Question: SOLVED BELOW
I've been programming a workbook to load a bunch of custom cell styles based on cell information i've entered in a ListObject table, like so:

Each cell has a unique configuration of formats and the hope is when i need to add more i'll just expand the list. The code I've created can handle reading the particulars of each individual cell, until it comes to the 'Borders' section, then it appears to either not read it at all, or make up it's own definitions of what the Border style should be. Here's my code (sorry it's a bit long):
'''
Dim lstStle As ListObject
Dim obj_wbk As Object
For Each obj_wbk In ActiveWorkbook.Styles
If obj_wbk.Name <> "Normal" Then
obj_wbk.Delete
End If
Next obj_wbk
Set obj_wbk = Nothing
Set lstStle = Sheet1.ListObjects(1)
For Each obj_wbk In lstStle.DataBodyRange
If obj_wbk.Value2 <> vbNullString Then
ActiveWorkbook.Styles.Add Name:=obj_wbk.Value2
With ActiveWorkbook.Styles(obj_wbk.Value2)
'!!!!!!!!!!!Number properties
.IncludeNumber = True
.NumberFormat = obj_wbk.NumberFormat
'!!!!!!!!!!!Alignment properties
.IncludeAlignment = True
.HorizontalAlignment = obj_wbk.HorizontalAlignment
.IndentLevel = obj_wbk.IndentLevel
.Orientation = obj_wbk.Orientation
.ReadingOrder = obj_wbk.ReadingOrder
.ShrinkToFit = obj_wbk.ShrinkToFit
.VerticalAlignment = obj_wbk.VerticalAlignment
.WrapText = obj_wbk.WrapText
'!!!!!!!!!!!Font properties
.IncludeFont = True
.Font.Bold = obj_wbk.Font.Bold
.Font.Color = obj_wbk.Font.Color
.Font.Italic = obj_wbk.Font.Italic
.Font.Name = obj_wbk.Font.Name
.Font.Size = obj_wbk.Font.Size
.Font.Strikethrough = obj_wbk.Font.Strikethrough
.Font.Subscript = obj_wbk.Font.Subscript
.Font.Superscript = obj_wbk.Font.Superscript
.Font.Underline = obj_wbk.Font.Underline
'!!!!!!!!!!!Borders properties
.IncludeBorder = True
.Borders(xlEdgeLeft).Color = obj_wbk.Borders(xlEdgeLeft).Color
.Borders(xlEdgeTop).Color = obj_wbk.Borders(xlEdgeTop).Color
.Borders(xlEdgeBottom).Color = obj_wbk.Borders(xlEdgeBottom).Color
.Borders(xlEdgeRight).Color = obj_wbk.Borders(xlEdgeRight).Color
.Borders(xlEdgeLeft).LineStyle = obj_wbk.Borders(xlEdgeLeft).LineStyle
.Borders(xlEdgeTop).LineStyle = obj_wbk.Borders(xlEdgeTop).LineStyle
.Borders(xlEdgeBottom).LineStyle = obj_wbk.Borders(xlEdgeBottom).LineStyle
.Borders(xlEdgeRight).LineStyle = obj_wbk.Borders(xlEdgeRight).LineStyle
.Borders(xlEdgeLeft).Weight = obj_wbk.Borders(xlEdgeLeft).Weight
.Borders(xlEdgeTop).Weight = obj_wbk.Borders(xlEdgeTop).Weight
.Borders(xlEdgeBottom).Weight = obj_wbk.Borders(xlEdgeBottom).Weight
.Borders(xlEdgeRight).Weight = obj_wbk.Borders(xlEdgeRight).Weight
'!!!!!!!!!!!Patterns/Interiors properties
.IncludePatterns = True
.Interior.Color = obj_wbk.Interior.Color
.Interior.Pattern = obj_wbk.Interior.Pattern
.Interior.PatternColor = obj_wbk.Interior.PatternColor
'!!!!!!!!!!!Protection properties
.IncludeProtection = False
End With
End If
Next obj_wbk
'''
Like I said, everything else gets read and pushed into the newly created style, except the 'Borders'. Have I missed something?
UPDATE: When trying to break down this process further, I've uncovered that when I am trying to define a '.Borders(xlEdgeLeft)' property, it will accept the definition but immediately forget/change the value of said property in the next line. For example, '.Color' values may spontaneously change to 0 after assigning a non-zero number, or '.LineStyle' may spontaneously change to -4142. After that, any following '.Borders(...)' property gets nulled. I feel like this is a bug. Retrieving border item properties from a given cell seems to work, but assigning border segment properties to a custom cell style does not. Any further insight would be appreciated.
SOLVED: I figured out a solution from finding a VSTO question with similar issues:
<URL>
By replacing '(xlEdge...)' with non-Edge enumerations (i.e. changing 'Borders(xlEdgeLeft)' to 'Borders(xlLeft)'), it completely solved the issues I've been having. In my opinion, the Microsoft definition of a Border Object needs to be elaborated to include xlLeft, xlRight, xlTop, and xlBottom enumerations as an Index option.
<URL>
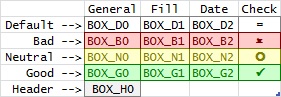
Answer: By replacing (xlEdge...) with non-Edge enumerations (i.e. changing Borders(xlEdgeLeft) to Borders(xlLeft)), it completely solved the issues I've been having. In my opinion, the Microsoft definition of a Border Object needs to be elaborated to include xlLeft, xlRight, xlTop, and xlBottom enumerations as an Index option. Border Object (Excel)